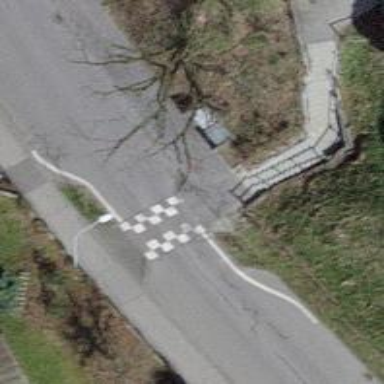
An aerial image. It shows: Traffic calming feature called choker.